Question: I can not find anywhere how to write text in border like in photo below with react native

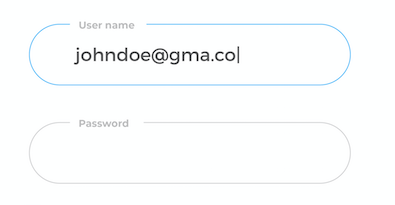
Answer: '''
import React from 'react';
import { View, Text, TextInput, StyleSheet } from 'react-native';
const styles = StyleSheet.create({
container: {
height: 65,
position: 'relative',
},
labelContainer: {
position: 'absolute',
backgroundColor: '#FFF',
top: -8,
left: 25,
padding: 5,
zIndex: 50,
},
textInput: {
flex: 1,
borderWidth: 1,
borderColor: "steel",
justifyContent: 'flex-end',
height: 44,
borderRadius: 65,
paddingHorizontal: 25,
}
})
const CustomTextInput = ({ label, style, ...props}) => (
<View style={styles.container}>
<View style={styles.labelContainer}>
<Text>{label}</Text>
</View>
<TextInput style={styles.textInput}/>
</View>
);
export default CustomTextInput;
'''
Usage:
'''
import TextInput from './TextInput';
<TextInput label="User name" />
'''
You can tweak the styles depending on your needs.
Here's how that looks:
<URL>